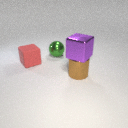
large brown metal cylinder in front of large red rubber cube